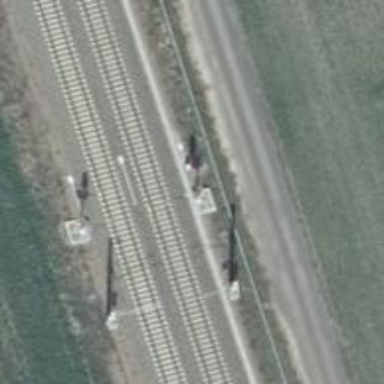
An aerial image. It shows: Railway signal with block marker.